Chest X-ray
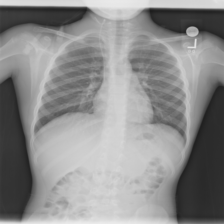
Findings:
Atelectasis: negative
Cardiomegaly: negative
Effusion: negative
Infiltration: negative
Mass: negative
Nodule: negative
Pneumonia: negative
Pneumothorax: negative
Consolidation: negative
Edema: negative
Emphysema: negative
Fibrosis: negative
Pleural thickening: negative
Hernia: negative